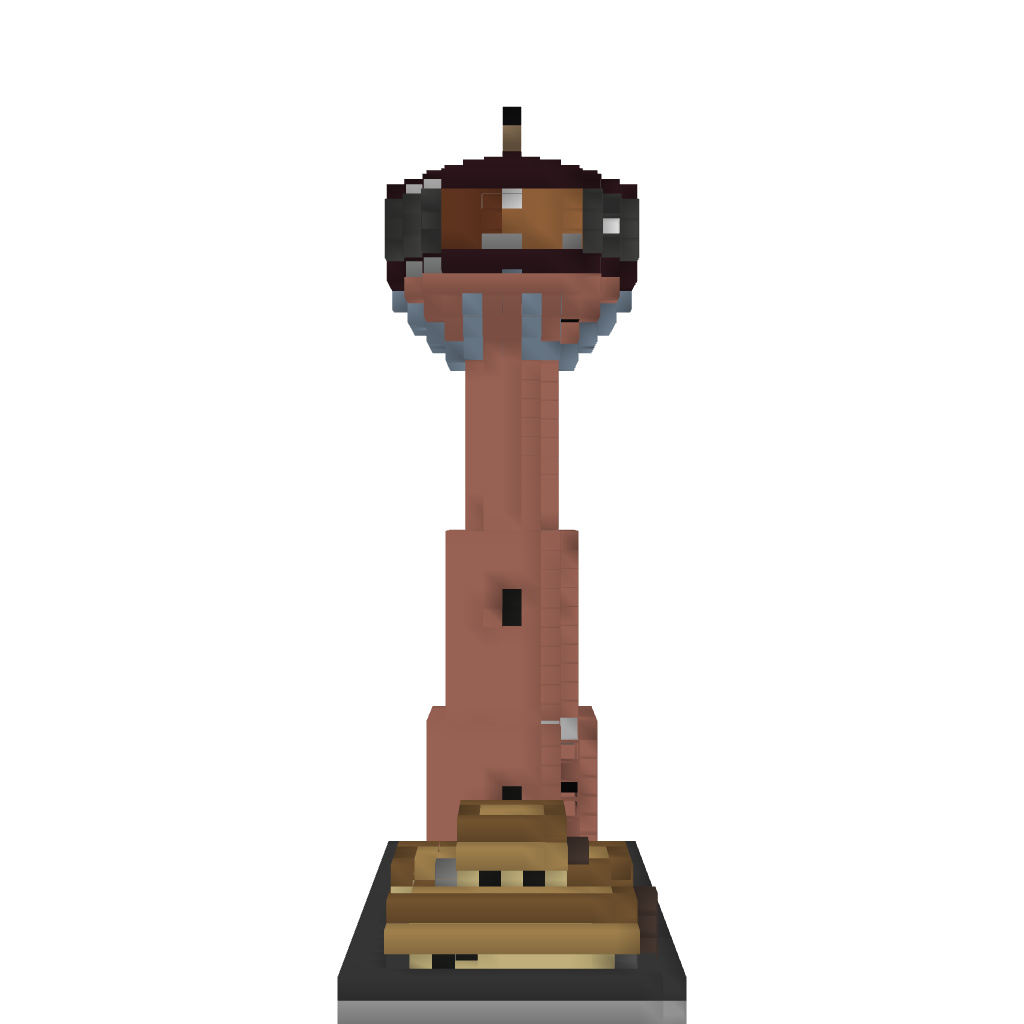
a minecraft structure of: Lighthouse With Keeper's Home